Question: I am trying to programm an edge detection method. And I have used emgucv Image class. Since I need gray values I have declared it as
'''
Image<Gray,float> MyImage = new Image<Gray,float>;
'''
I select an image and assign its pixel values into MyImage as
'''
public void selectImage()
{
OpenFileDialog opp = new OpenFileDialog();
if (opp.ShowDialog() == DialogResult.OK)
{
MyImage = new Image<Gray,float>(opp.FileName);
InputArray = new Image<Gray, float>(opp.FileName);
Convert.ToString(MyImage);
pictureBox1.Image = MyImage.ToBitmap();
}
}
'''
When I click on edge detection button it calls the main recursive function
'''
private void detect_edges_Click(object sender, EventArgs e)
{
hueckel_operator(1, 1);
}
'''
This operator repeats itself with 5pixel intervals. In other words I apply it on x axis by incrementing x parameter by 5 and at the end of the row I increment y axis by 5 and so on.
In hueckel_operator, the function "a()" which calculates again a very heavy formula is being called 8 times. Here is the a() function
'''
public double a(int j, int counter6, int counter7)
{
for (int II = 0; II <= j ; II++)
{
for (KK = 1; KK < 70; KK++)
{
x_value = input_i_x(KK); //this function brings the x coordinate
y_value = input_i_y(KK); // this function brings the y coordinate
result += HueckelDisk(x_value,y_value,j) * MyImage[x_value+counter6, y_value+counter7].Intensity;
//MyImage.Dispose();
}
}
return result;
}
'''
But the problem is approximately at the coordinate (75,5) it throws a stack overflow exception. I debugged it with performance analyse and MyImage seems to eat all memory. You probably wants to see recursive function but since it is too big I can not put it here and I am sure that recursive function (hueckel_operator()) can not reach terminating condition since I found out how many times it has been called. What I want is to find out if there is another way to calculate "result" in a more efficient way.
My other question is that, object MyImage is used in function a() 69*j times and does it mean that it allocates memory space 69*j times whenever a() is called?
During my desperate tries, I have declared and defined almost every variable as global in order to reduce the memory usage because I have thought otherwise whenever hueckel_operator() and a() are called, local variables would allocate extra memory in stack over and over, is it a good or necessary approach?
I use 4 very nested and heavy functions and I don't use any class. Would it be the main problem? To be honest I don't see anything here to convert into class.
I know, I have asked too many questions but I am really desperate right now. I am reading articles since some weeks and I guess I need a kick start. Any help would be appreciated.

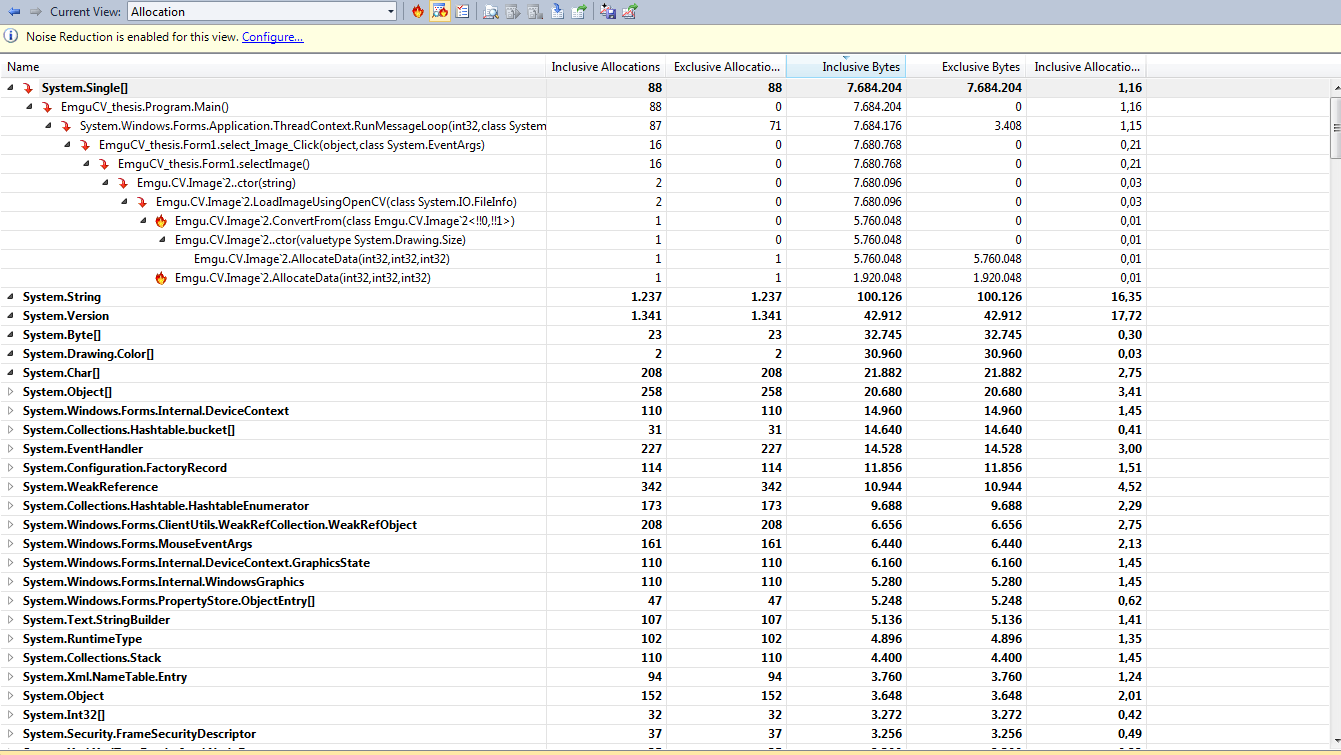
Answer: A stack overflow exception doesn't really have much to do with memory usage - it's from usage. In your case, a recursive call.
Recursion can only go so deep until the stack is exhausted. Once that happens, you get your stack overflow.
If you are in an unbounded recursion but you need to go deeper, you can specify the stack size when you create a thread, and run your recursive function on that:
'''
var stackSize = <PHONE>;
var thread = new Thread(new ThreadStart(StartDetection), stackSize);
'''
However, the default size is 1MB - which is quite a bit for most tasks. You may want to verify your recursion is in fact not unbound, or that you can't reduce or remove it.